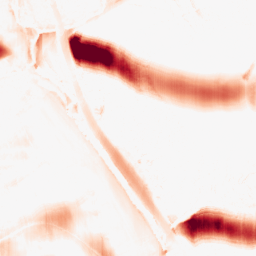
Category: morphological
Decomposition family: morphological_ellipse
Decomposition parameters: operation: opening
width: 50
height: 10
Upsampling method: sinc_hamming
Upsampling parameters: scale: 2
kernel_size: 4
Upsampling scale: 2